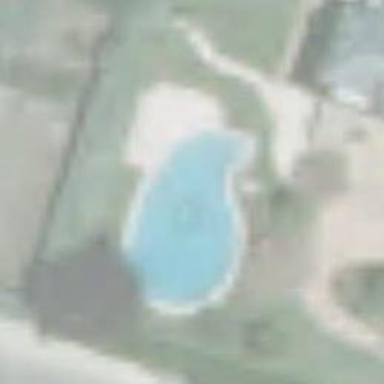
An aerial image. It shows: Swimming pool located in leisure land.